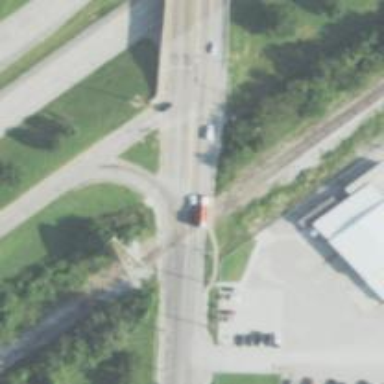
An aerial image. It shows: Railway crossing with lights.